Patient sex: F
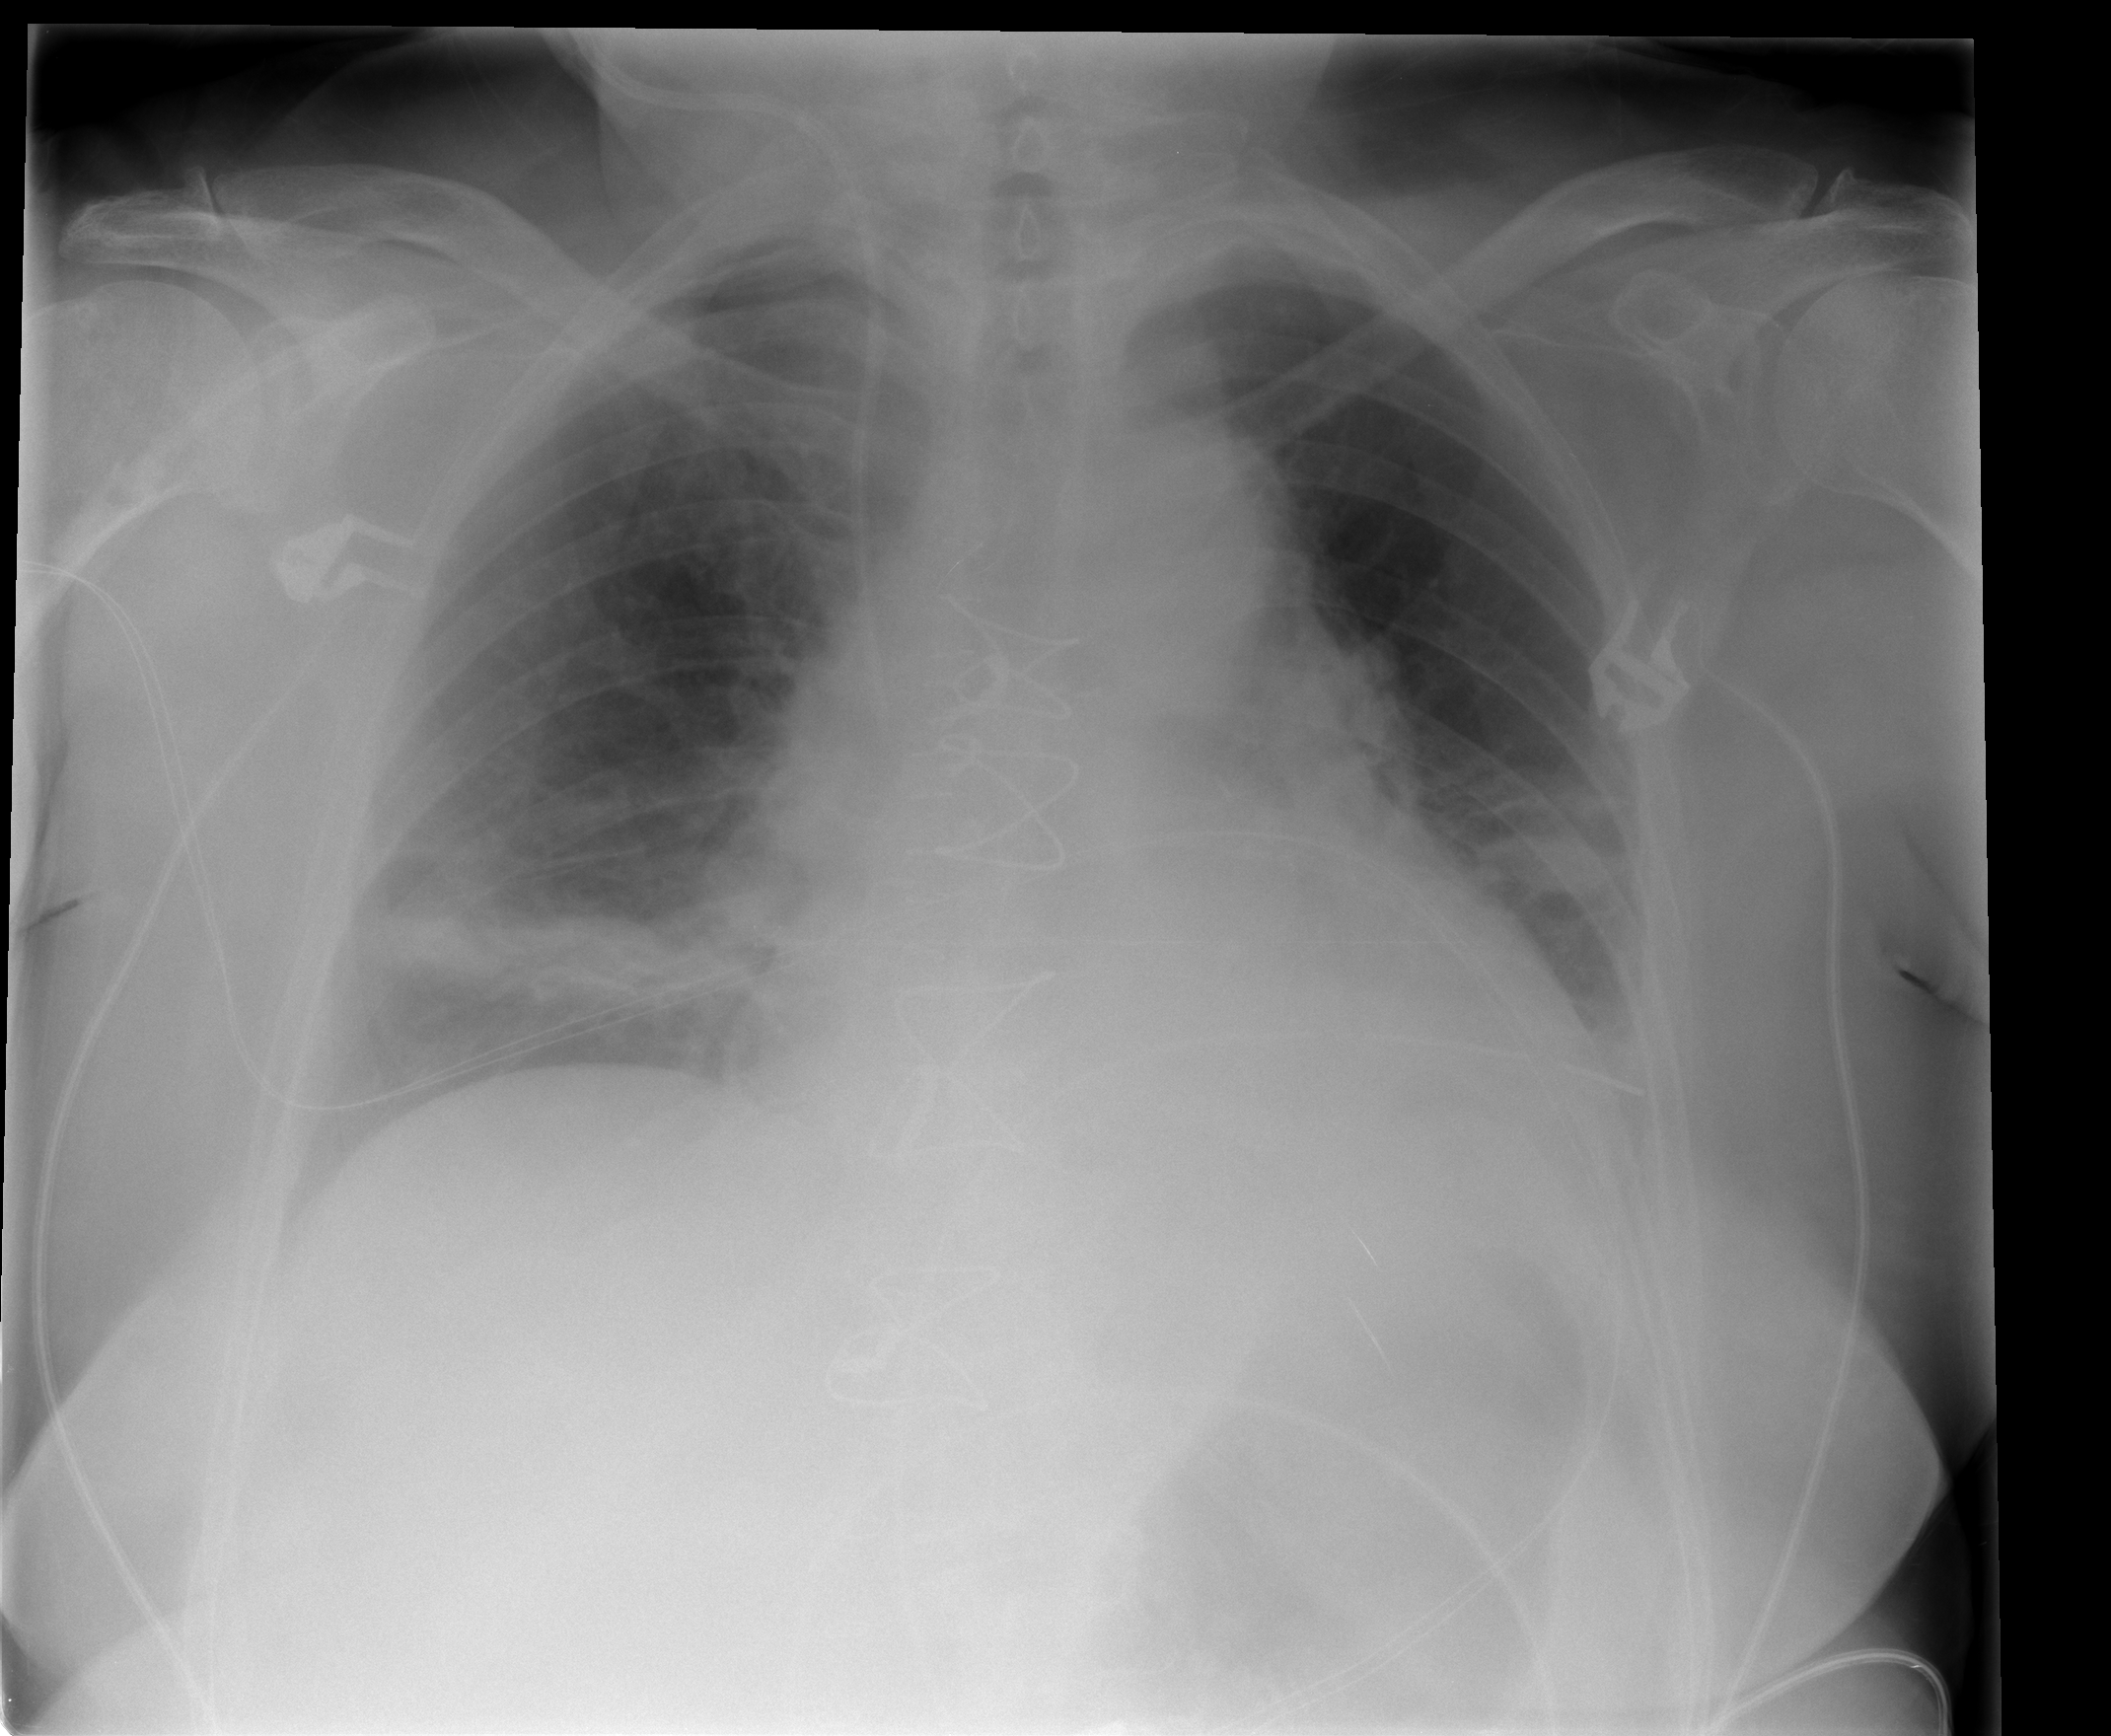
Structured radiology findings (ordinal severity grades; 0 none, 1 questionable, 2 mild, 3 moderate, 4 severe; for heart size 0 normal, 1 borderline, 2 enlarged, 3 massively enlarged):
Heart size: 2
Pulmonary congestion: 0
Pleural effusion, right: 0
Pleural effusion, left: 0
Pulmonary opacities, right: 0
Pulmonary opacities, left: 0
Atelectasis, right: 2
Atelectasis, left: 2